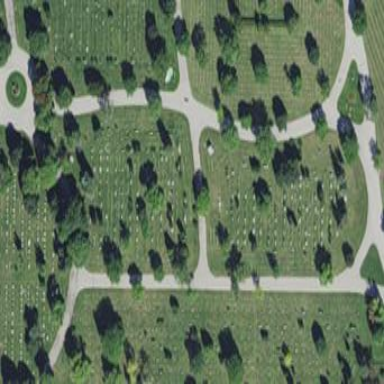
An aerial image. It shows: Sector within cemetery.